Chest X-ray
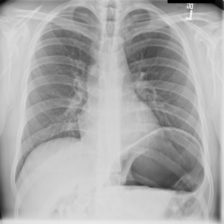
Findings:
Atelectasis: negative
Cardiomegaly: negative
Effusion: negative
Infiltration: negative
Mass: negative
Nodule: negative
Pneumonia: negative
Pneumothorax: negative
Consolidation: negative
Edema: negative
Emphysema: negative
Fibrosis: negative
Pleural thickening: negative
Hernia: negative